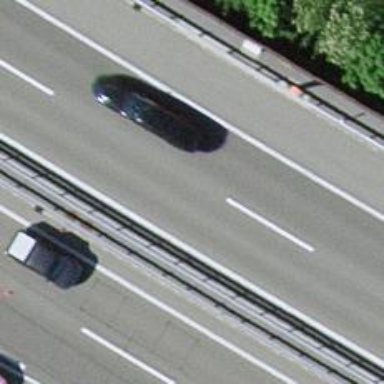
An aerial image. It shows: Asphalt motorway.